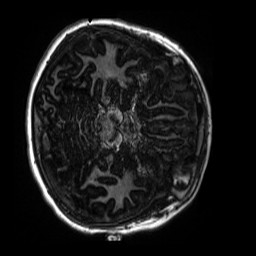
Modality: MP2RAGE
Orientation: axial
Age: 9
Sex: female
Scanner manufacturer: siemens
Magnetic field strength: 3 T
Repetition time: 4 s
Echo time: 0.00303 s